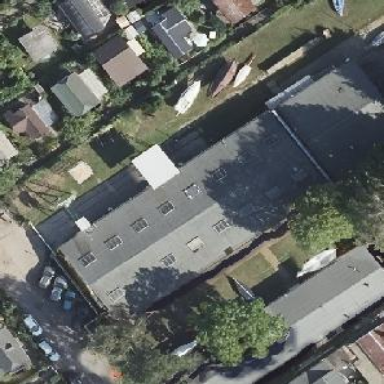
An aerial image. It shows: Shed building.